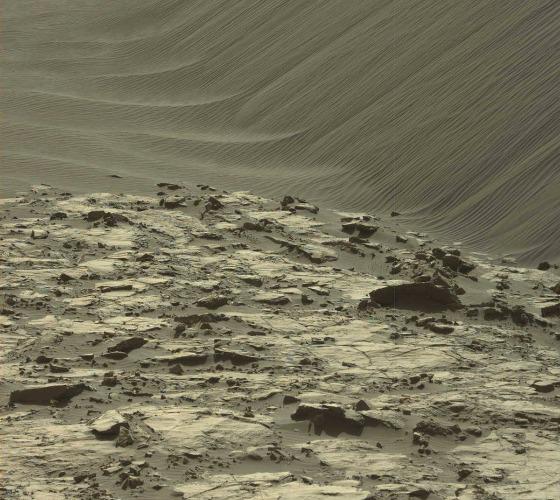
Terrain classes present: Bedrock, Gravel / Sand / Soil, Shadow